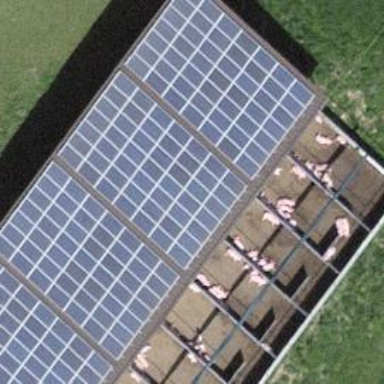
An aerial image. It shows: Solar photovoltaic panel generator.